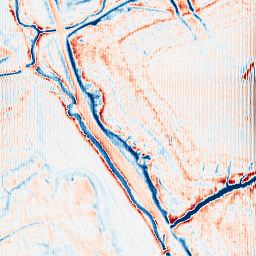
Category: edge_preserving
Decomposition family: anisotropic_diffusion
Decomposition parameters: iterations: 50
kappa: 100
gamma: 0.1
Upsampling method: fft_zeropad
Upsampling parameters: scale: 4
Upsampling scale: 4